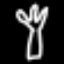
Label: fork